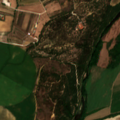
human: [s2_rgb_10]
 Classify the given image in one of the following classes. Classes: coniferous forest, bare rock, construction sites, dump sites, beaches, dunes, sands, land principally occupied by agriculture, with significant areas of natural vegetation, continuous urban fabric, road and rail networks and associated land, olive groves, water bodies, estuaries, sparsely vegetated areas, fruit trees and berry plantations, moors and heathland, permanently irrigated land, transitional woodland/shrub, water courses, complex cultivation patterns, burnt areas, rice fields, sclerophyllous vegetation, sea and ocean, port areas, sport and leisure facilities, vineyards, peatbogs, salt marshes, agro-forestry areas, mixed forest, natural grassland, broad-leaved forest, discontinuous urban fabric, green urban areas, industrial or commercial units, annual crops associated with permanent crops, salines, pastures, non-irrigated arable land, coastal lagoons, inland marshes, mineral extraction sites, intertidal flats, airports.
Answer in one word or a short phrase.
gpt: permanently irrigated land, vineyards, land principally occupied by agriculture, with significant areas of natural vegetation, broad-leaved forest, water courses